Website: macys
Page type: delivery-shipping
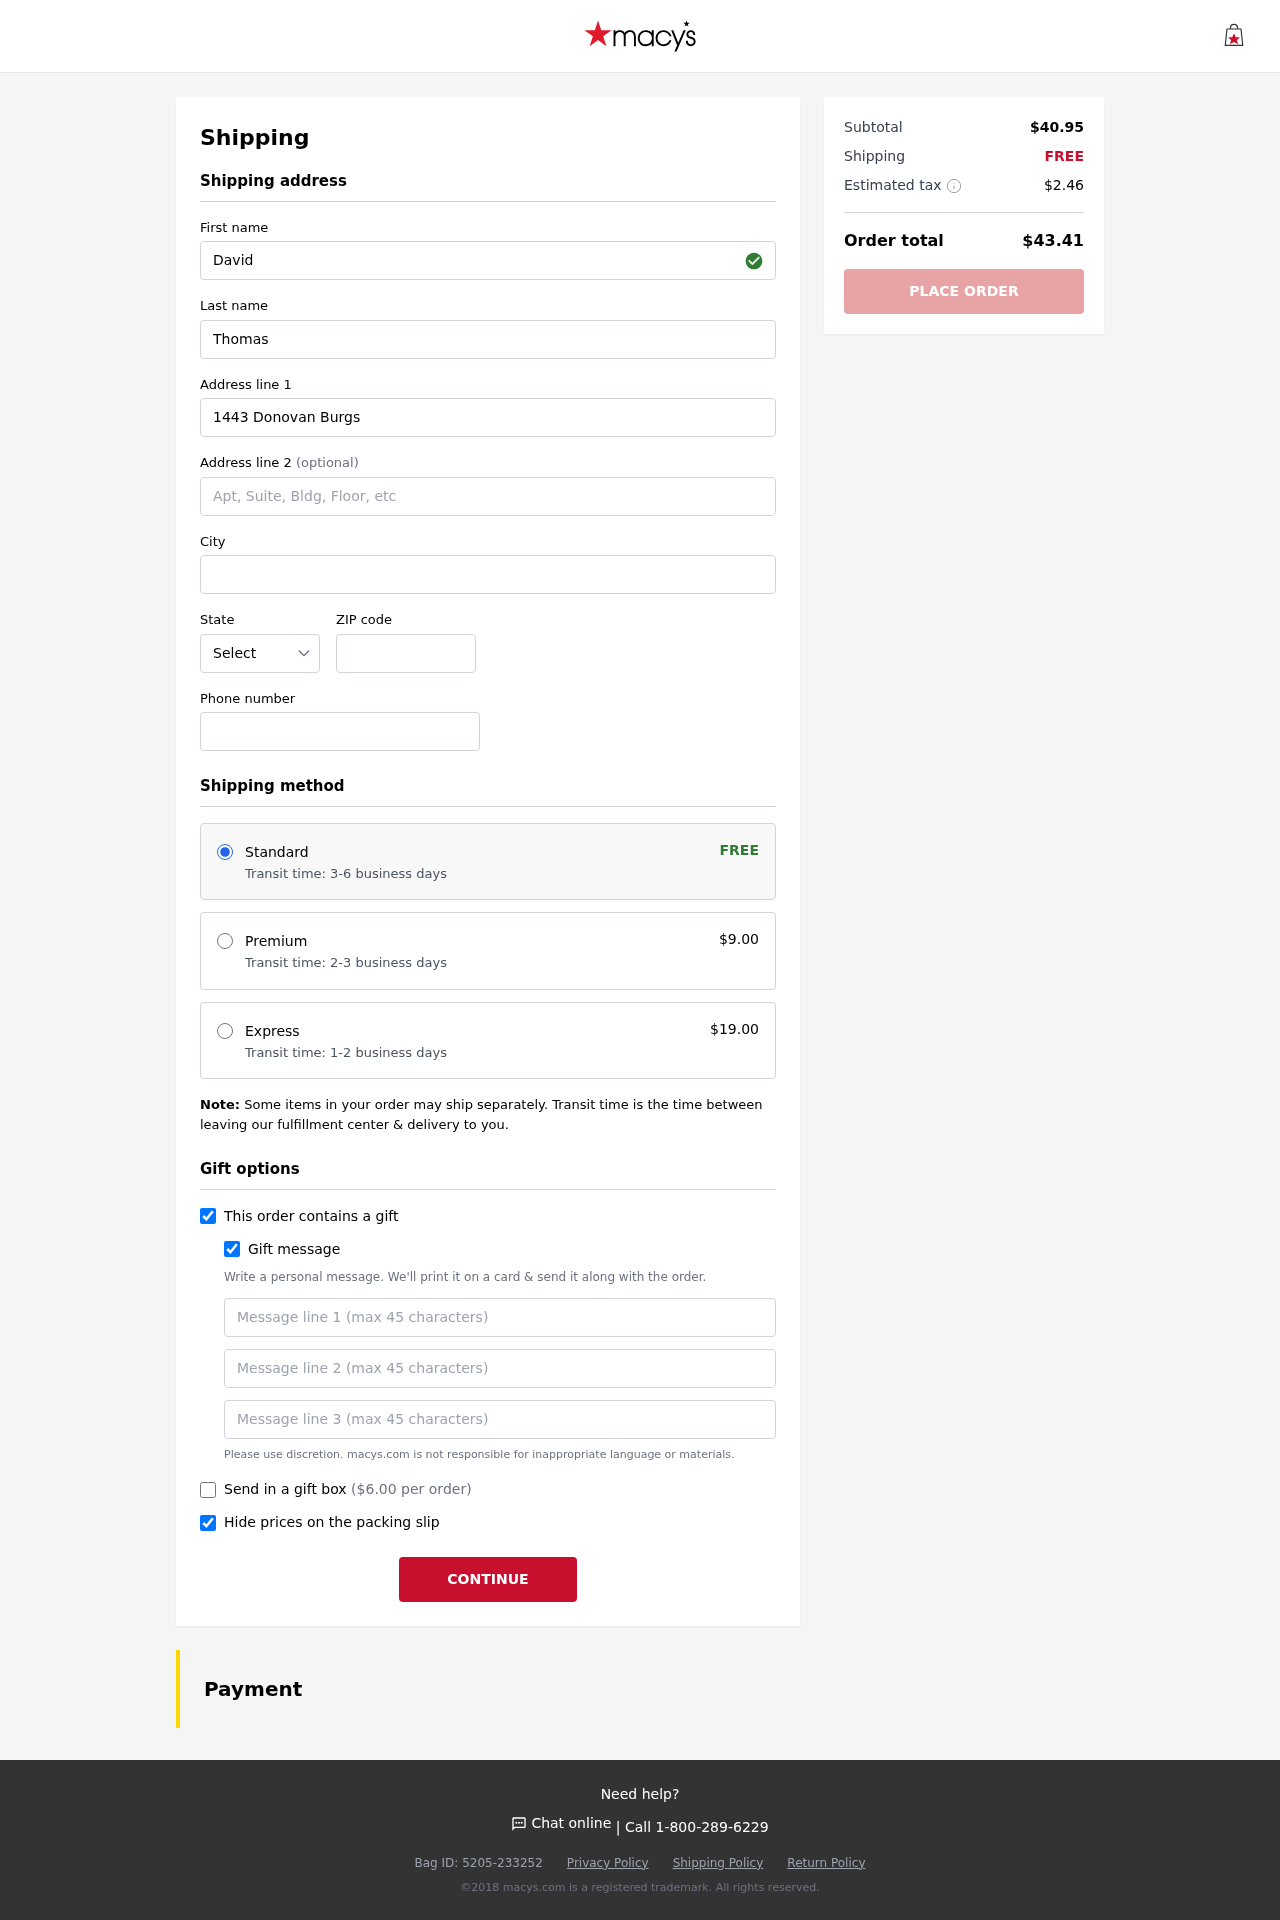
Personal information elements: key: PII_STATE_ABBR
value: NM
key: PII_FIRSTNAME
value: David
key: PII_LASTNAME
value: Thomas
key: PII_STREET
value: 1443 Donovan Burgs
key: PII_CITY
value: Shawnmouth
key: PII_POSTCODE
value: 96776
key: PII_PHONE
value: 8859856720
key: PII_GIFT_MESSAGE
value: Hey Nancy, I saw this beautiful swatch and thought it would be a perfect touch for your space. Just wanted to brighten your day a little! Enjoy!  David
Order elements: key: ORDER_SHIPPING_STANDARD
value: Transit time: 3-6 business days
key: ORDER_SHIPPING_COST
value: FREE
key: ORDER_SHIPPING_PREMIUM
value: Transit time: 2-3 business days
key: ORDER_SHIPPING_PREMIUM_PRICE
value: $9.00
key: ORDER_SHIPPING_EXPRESS
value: Transit time: 1-2 business days
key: ORDER_SHIPPING_EXPRESS_PRICE
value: $19.00
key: ORDER_GIFT_BOX_PRICE
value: ($6.00 per order)
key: ORDER_SUBTOTAL
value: $40.95
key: ORDER_SHIPPING_COST2
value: FREE
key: ORDER_TAX
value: $2.46
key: ORDER_TOTAL
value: $43.41